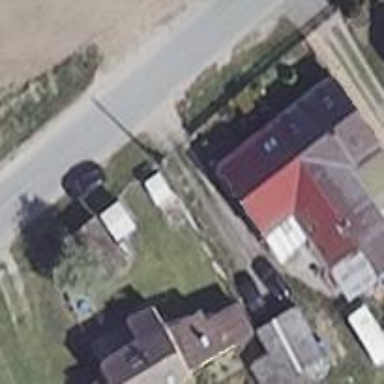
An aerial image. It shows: Semi-detached house.